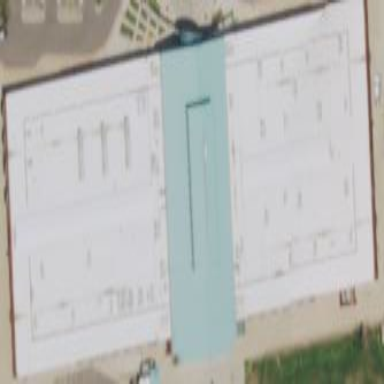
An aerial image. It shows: Office building.